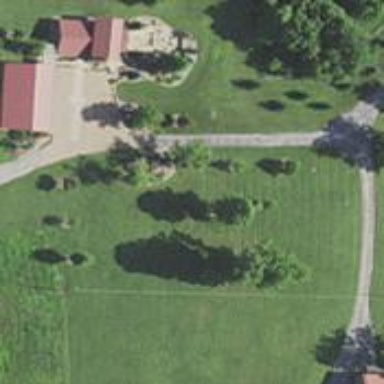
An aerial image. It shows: Driveway.